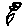
Label: flower